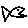
Label: fish